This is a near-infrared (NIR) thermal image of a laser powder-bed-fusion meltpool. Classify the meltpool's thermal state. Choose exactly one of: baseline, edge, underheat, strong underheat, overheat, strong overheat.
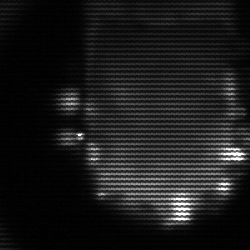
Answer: baseline